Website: home-depot
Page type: review-order
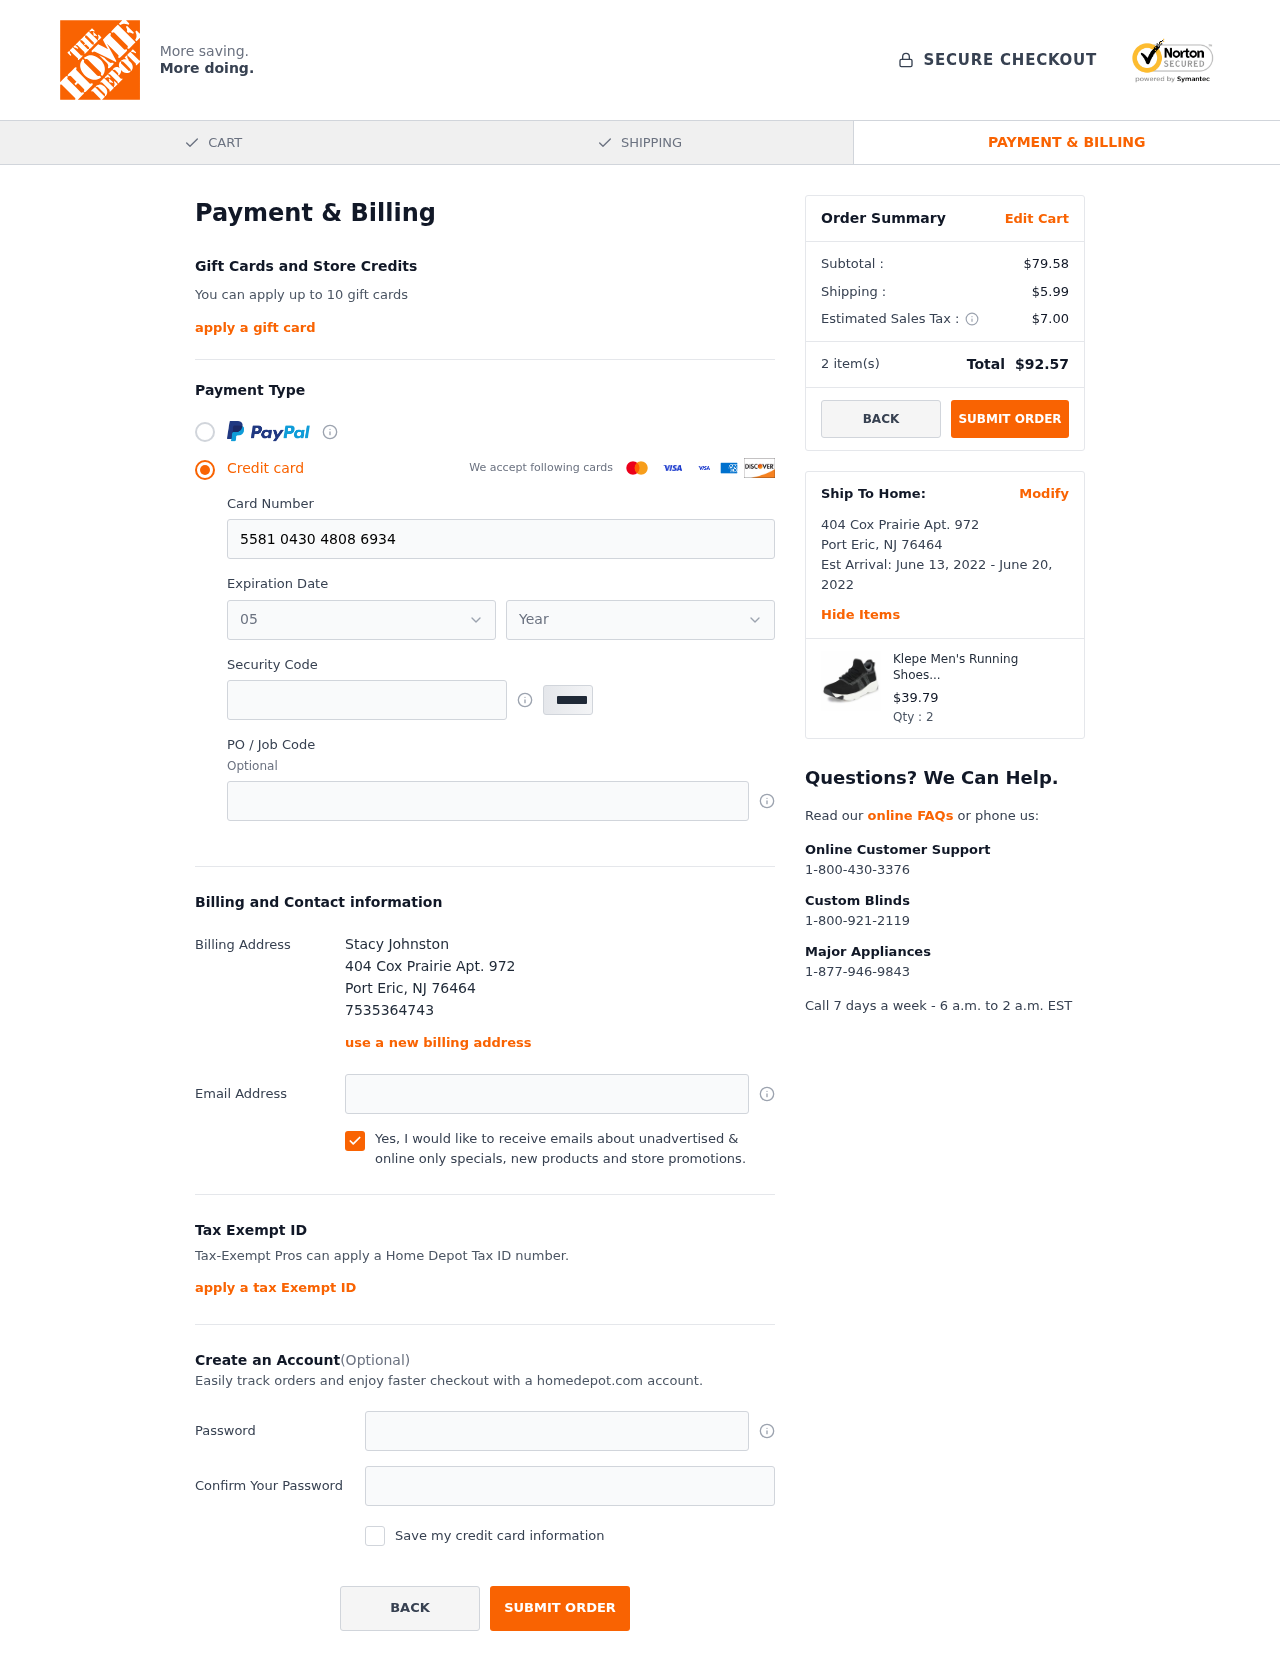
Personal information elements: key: PII_CARD_EXPIRY_MONTH
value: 05
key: PII_CARD_EXPIRY_YEAR
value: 27
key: PII_CITY
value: Port Eric
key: PII_FULLNAME
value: Stacy Johnston
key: PII_PHONE
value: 7535364743
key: PII_POSTCODE
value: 76464
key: PII_STATE_ABBR
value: NJ
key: PII_STREET
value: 404 Cox Prairie Apt. 972
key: PII_CARD_NUMBER
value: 5581 0430 4808 6934
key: PII_CARD_CVV
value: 451
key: PII_EMAIL
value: stacy_johnston@hotmail.com
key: PII_STREET2
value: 404 Cox Prairie Apt. 972
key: PII_POSTCODE2
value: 76464
Product elements: key: PRODUCT1_NAME
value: Klepe Men's Running Shoes-8 UK (40 EU) (7 US) (KP031/BLK)
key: PRODUCT1_PRICE
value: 39.79
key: PRODUCT1_QUANTITY
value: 2
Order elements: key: ORDER_SUBTOTAL
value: $79.58
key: ORDER_SHIPPING_COST
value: $5.99
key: ORDER_TAX
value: $7.00
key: ORDER_NUM_ITEMS
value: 2
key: ORDER_TOTAL
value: $92.57
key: ORDER_SHIPPING_DATE
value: June 13, 2022
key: ORDER_DELIVERY_DATE
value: June 20, 2022